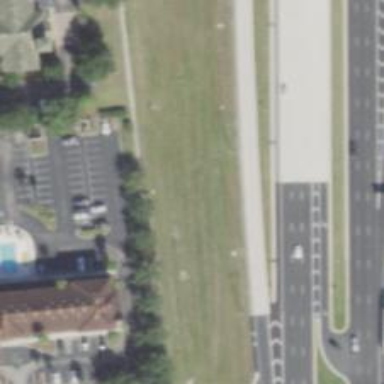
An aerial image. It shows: Trunk link highway with asphalt surface.